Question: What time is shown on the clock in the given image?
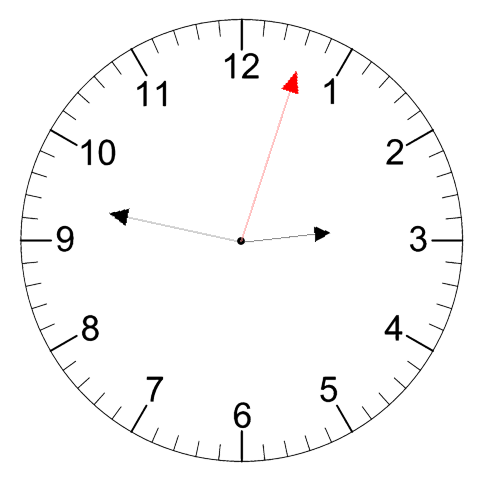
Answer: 02:47:03